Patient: sex F, age 58
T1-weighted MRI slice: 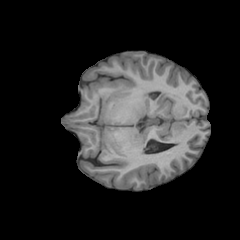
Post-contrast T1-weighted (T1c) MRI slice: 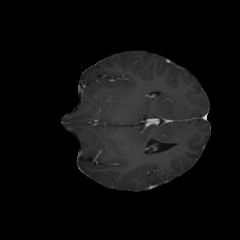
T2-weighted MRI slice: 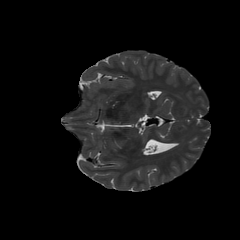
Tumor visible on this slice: no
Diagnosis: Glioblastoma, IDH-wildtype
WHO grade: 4